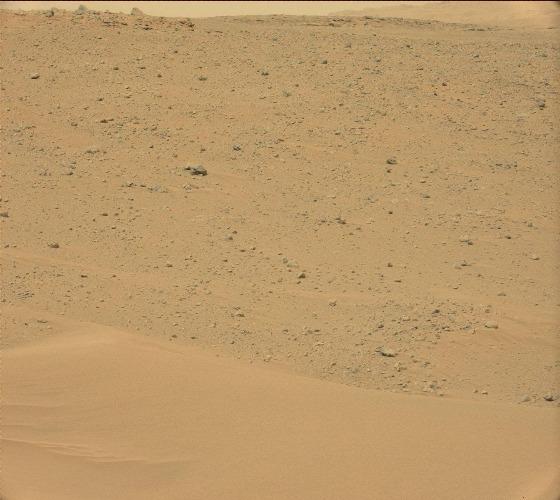
Terrain classes present: Gravel / Sand / Soil, Rock, Sky / Distant Mountains